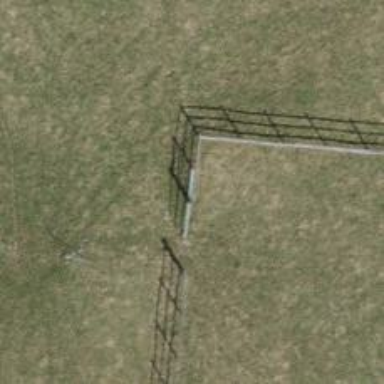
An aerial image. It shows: Gate.